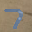
Label: 7